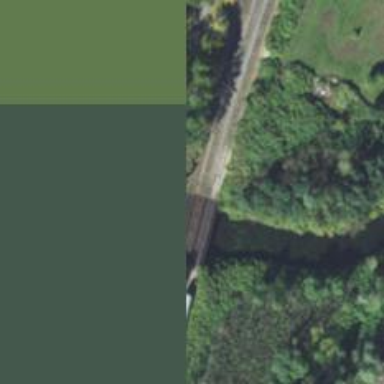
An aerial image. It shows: Railway bridge.